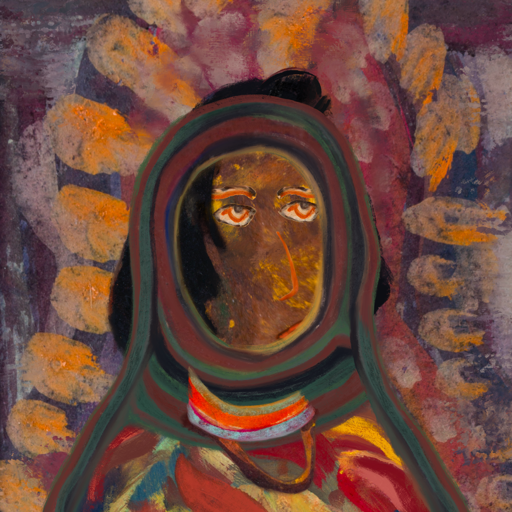
Background: Doll, Head And Neck Side: Comrade, Face Side: Experience, Bust: Mother_And_Son_Son, Hair Side: Mosgoul, Head Accessory: After_Raid_Scarf, Second Necklace: Comrade, Necklace: Sisters, Baby: Blank